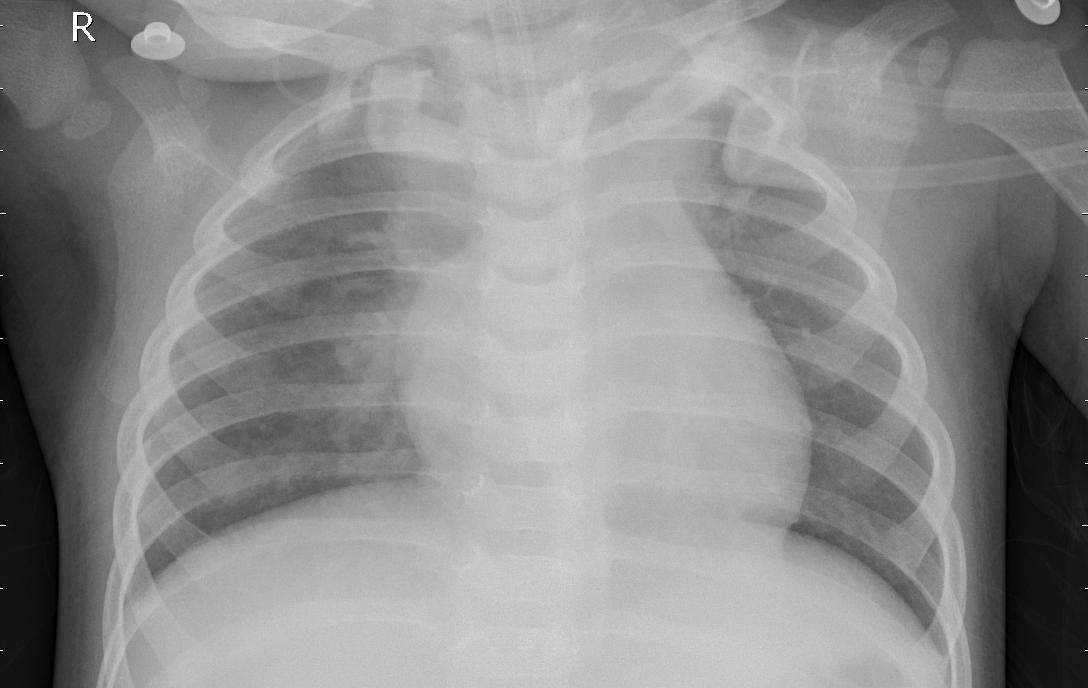
Diagnosis: PNEUMONIA